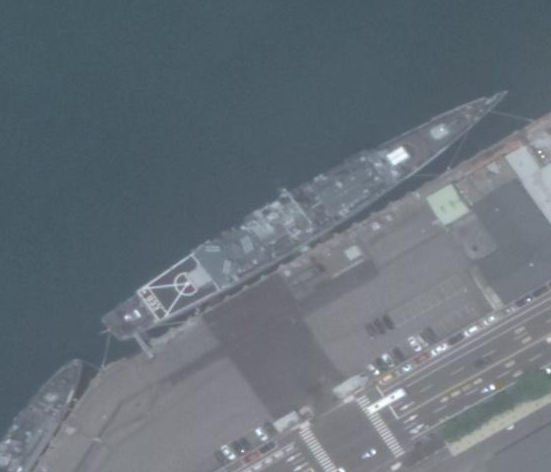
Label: Kidd-class_destroyer